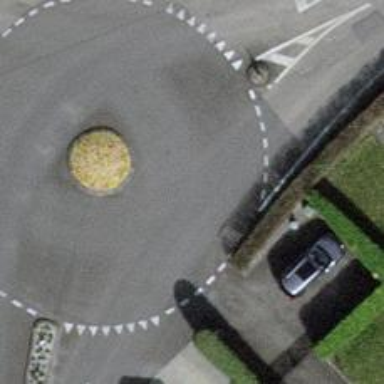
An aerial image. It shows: Tertiary road made of asphalt leading to roundabout junction.